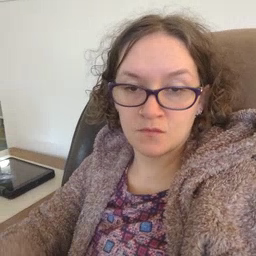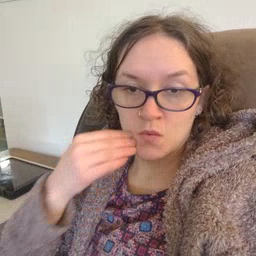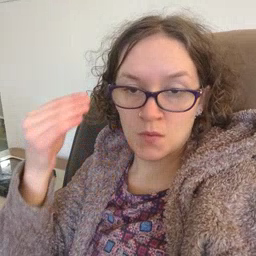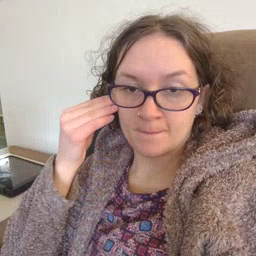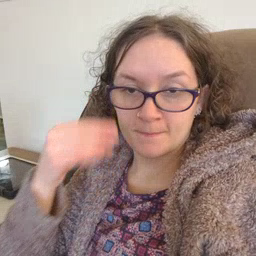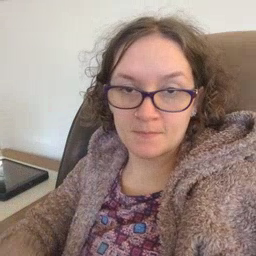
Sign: home